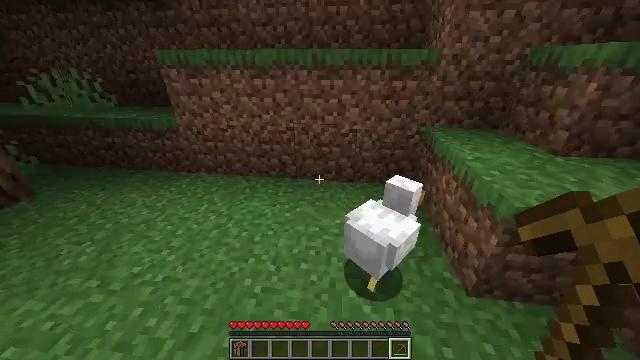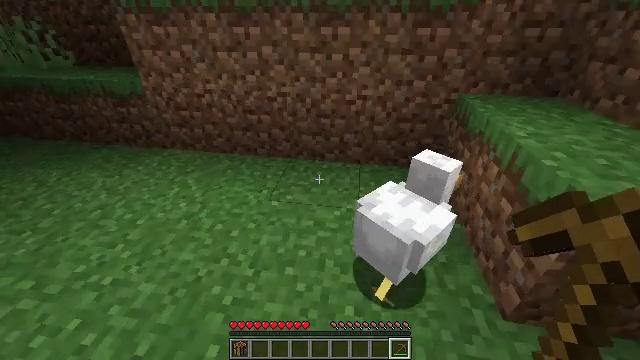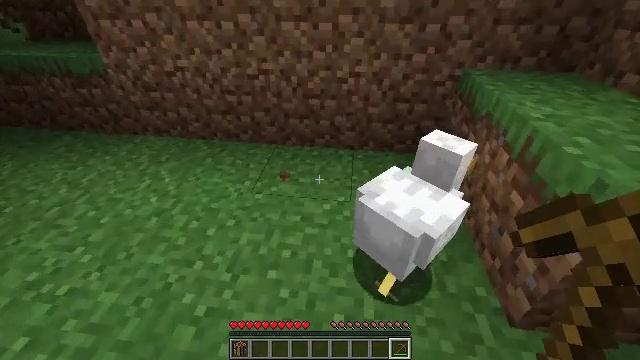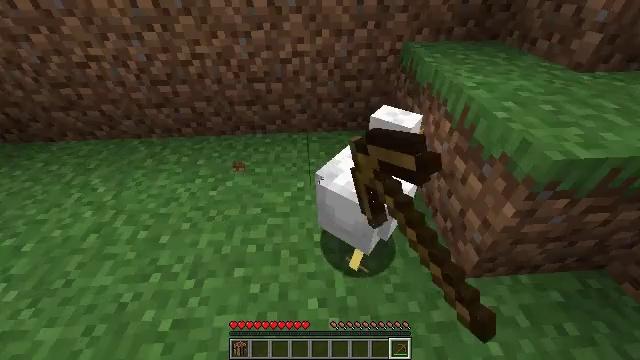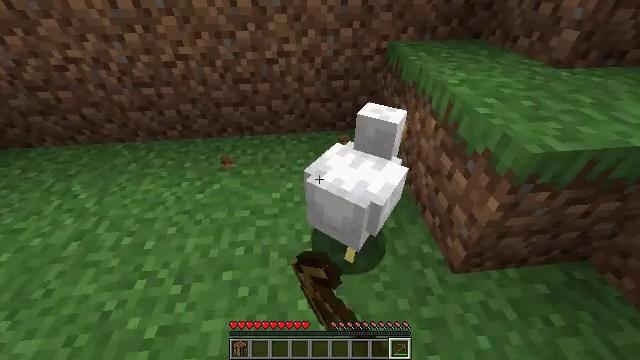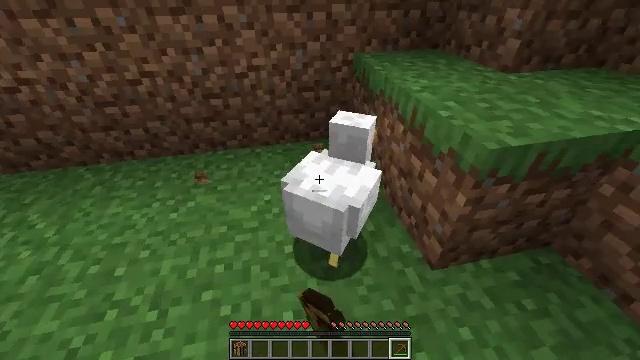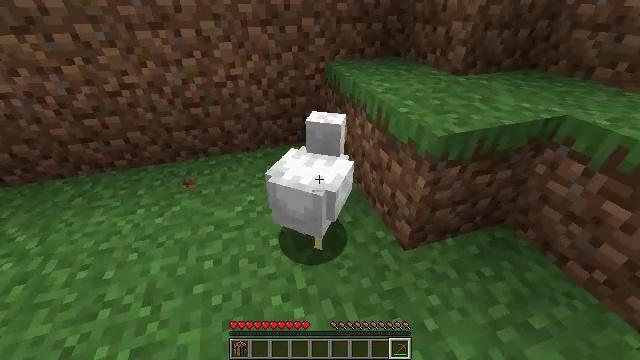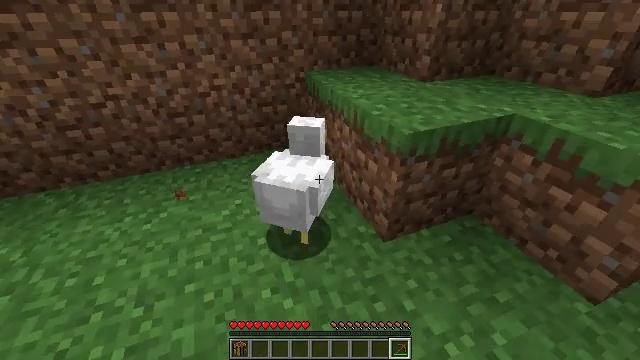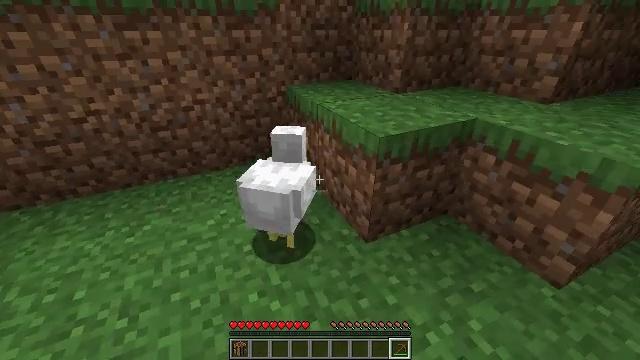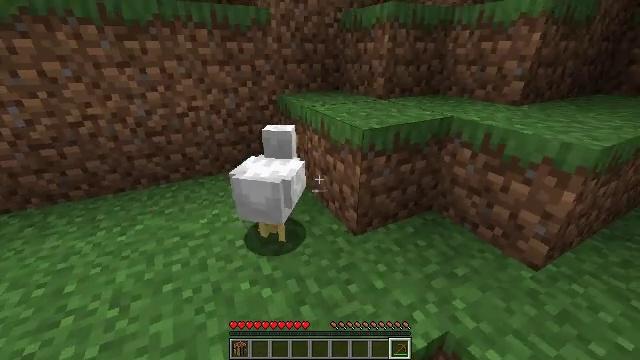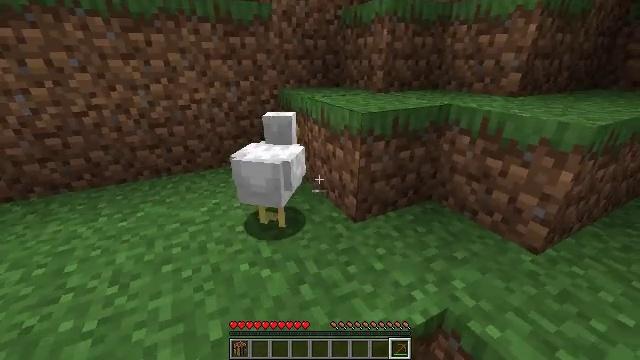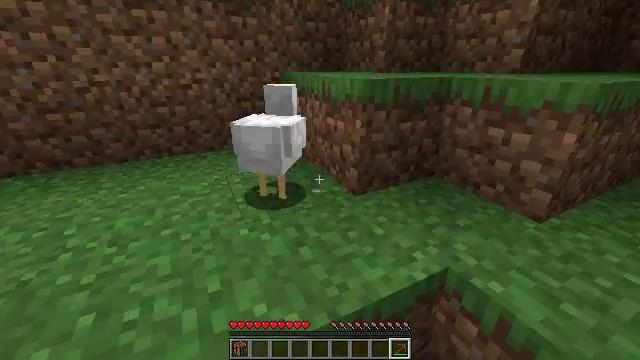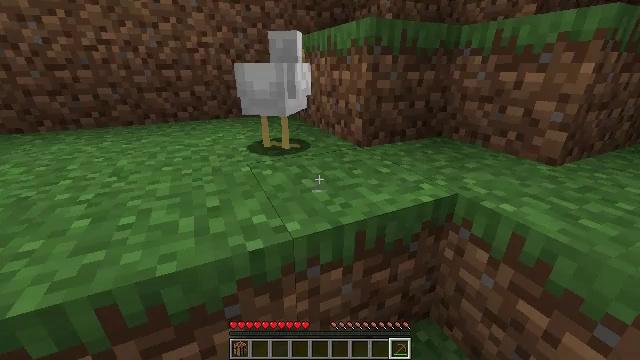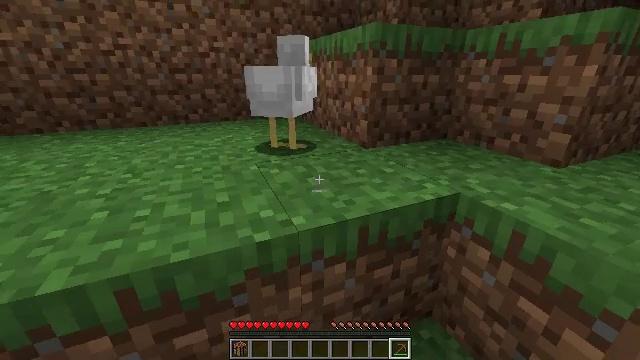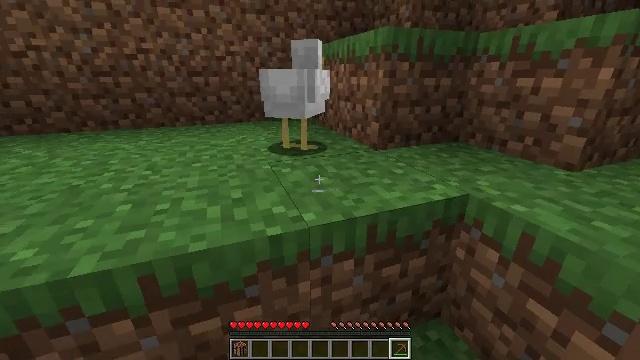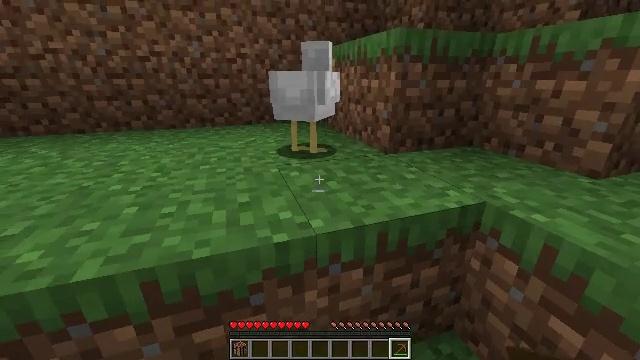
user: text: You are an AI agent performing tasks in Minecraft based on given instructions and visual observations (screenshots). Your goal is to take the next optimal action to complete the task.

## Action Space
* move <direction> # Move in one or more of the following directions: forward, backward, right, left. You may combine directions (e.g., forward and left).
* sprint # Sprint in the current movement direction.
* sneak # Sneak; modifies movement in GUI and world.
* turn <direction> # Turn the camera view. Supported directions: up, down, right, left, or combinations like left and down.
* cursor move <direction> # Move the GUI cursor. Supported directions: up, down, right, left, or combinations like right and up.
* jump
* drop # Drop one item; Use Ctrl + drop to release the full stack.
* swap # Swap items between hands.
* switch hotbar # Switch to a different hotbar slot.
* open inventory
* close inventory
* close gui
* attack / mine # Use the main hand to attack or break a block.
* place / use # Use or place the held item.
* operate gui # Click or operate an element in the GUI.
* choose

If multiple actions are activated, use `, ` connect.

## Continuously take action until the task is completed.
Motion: motion action
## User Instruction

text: Kill the chicken.
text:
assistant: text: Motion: move back, turn left and down
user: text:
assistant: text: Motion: move back, turn right and down, attack / mine
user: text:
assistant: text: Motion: move back, turn right and down, attack / mine
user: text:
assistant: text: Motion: move back, turn right, attack / mine
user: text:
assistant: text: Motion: move back, turn right and up, attack / mine
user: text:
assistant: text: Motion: move back, turn right and up
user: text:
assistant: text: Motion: move back, turn right and up
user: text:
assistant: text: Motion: move back, turn right and up
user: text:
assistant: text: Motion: turn right and up
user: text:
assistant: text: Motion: turn up
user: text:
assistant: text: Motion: no_op
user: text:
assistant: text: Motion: turn left
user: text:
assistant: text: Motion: turn left
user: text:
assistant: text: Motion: turn left
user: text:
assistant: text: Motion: move forward, turn left
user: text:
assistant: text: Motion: move forward, turn left
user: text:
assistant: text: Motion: move forward, turn left, jump
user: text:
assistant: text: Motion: move forward, turn left and up, jump
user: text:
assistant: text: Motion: move forward, jump
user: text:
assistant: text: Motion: move forward, turn right and down, jump
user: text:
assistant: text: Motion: move forward, turn down, jump
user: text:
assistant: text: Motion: move forward, turn down, jump
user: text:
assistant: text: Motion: move forward, turn down
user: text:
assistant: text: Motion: move forward, turn down
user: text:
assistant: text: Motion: turn down
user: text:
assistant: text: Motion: turn right and down
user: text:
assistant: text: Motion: move back, turn down, attack / mine
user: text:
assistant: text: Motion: move back, attack / mine
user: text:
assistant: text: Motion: move back, attack / mine
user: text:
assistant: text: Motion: move back